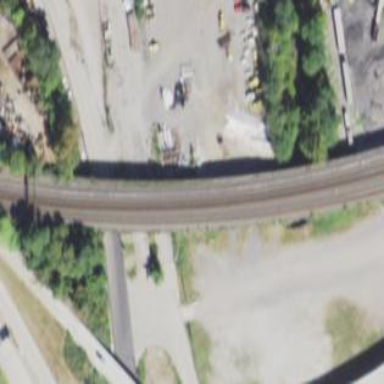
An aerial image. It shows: Man-made bridge.